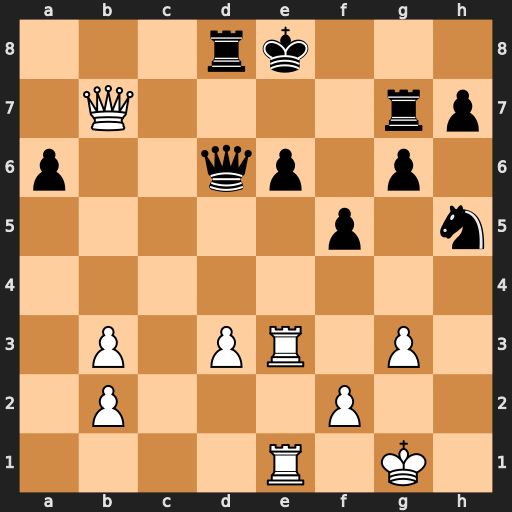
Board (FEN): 3rk3/1Q4rp/p2qp1p1/5p1n/8/1P1PR1P1/1P3P2/4R1K1
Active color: w
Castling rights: -
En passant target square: -
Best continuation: Rxe6+ Kf8 Rxd6 Rxb7 Rxd8+